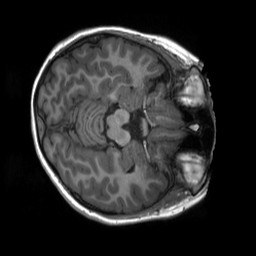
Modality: T1w
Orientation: axial
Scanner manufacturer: siemens
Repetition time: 2.3 s
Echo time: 0.00229 s